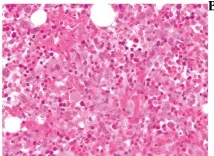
Histopathological and immunohistochemical features of the bone marrow biopsy. (A) Proliferation of large-sized lymphoid cells with large nuclei and conspicuous nucleoli.
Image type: pathology (immunostaining)